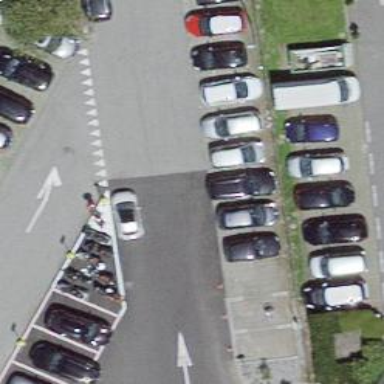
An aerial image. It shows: Charging station.